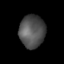
Tissue: lung
Cell type: Endothelial cells
Senescence score: 0.5557
Nuclear area (px): 817
Mean DAPI intensity: 81.576